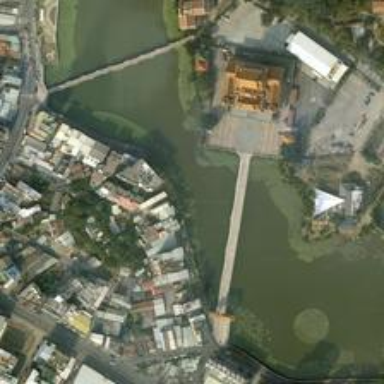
The city's rivers are winding, with a magnificent, resplendable building on the right bank of the river .